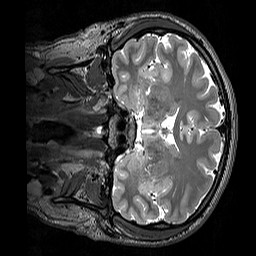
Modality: T2w
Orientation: coronal
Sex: male
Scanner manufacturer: siemens
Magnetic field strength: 3 T
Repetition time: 3.2 s
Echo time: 0.409 s